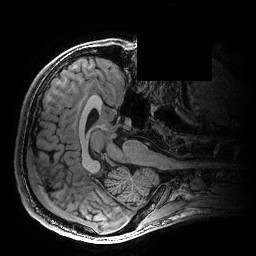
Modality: T1w
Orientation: axial
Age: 22
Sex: male
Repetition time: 0.0077 s
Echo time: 0.0034 s